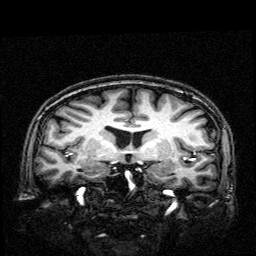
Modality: T1w
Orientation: sagittal
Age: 24
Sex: female